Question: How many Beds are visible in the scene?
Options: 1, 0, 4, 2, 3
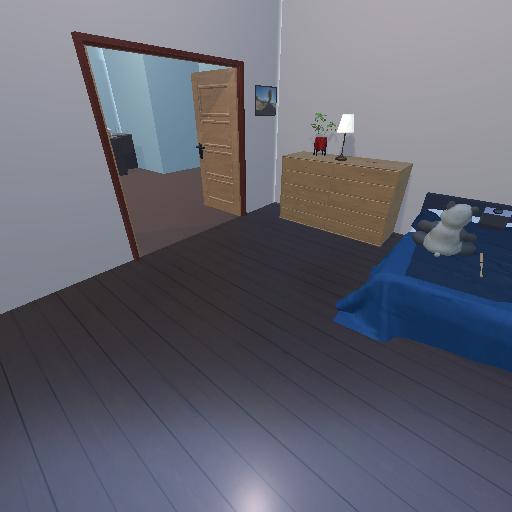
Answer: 1